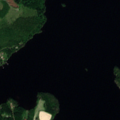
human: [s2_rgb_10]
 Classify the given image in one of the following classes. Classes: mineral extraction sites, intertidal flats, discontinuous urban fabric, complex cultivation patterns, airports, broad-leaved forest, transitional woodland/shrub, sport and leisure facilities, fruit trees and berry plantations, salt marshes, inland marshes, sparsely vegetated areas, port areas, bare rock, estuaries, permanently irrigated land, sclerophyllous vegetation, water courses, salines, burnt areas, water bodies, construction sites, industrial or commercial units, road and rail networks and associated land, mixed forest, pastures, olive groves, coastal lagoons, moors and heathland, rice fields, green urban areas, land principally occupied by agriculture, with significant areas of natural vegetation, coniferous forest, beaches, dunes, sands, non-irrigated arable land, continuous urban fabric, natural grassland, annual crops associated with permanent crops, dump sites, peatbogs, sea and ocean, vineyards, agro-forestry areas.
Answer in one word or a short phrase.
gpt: coniferous forest, mixed forest, water bodies